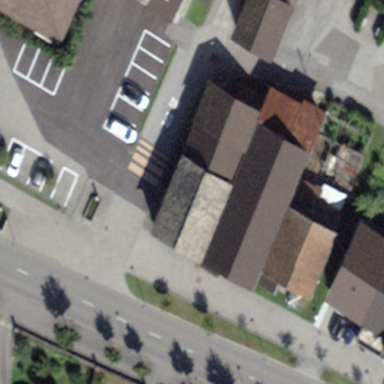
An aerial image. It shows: Parking area with surface.